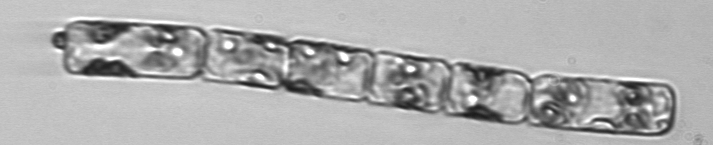
Label: Guinardia_delicatula